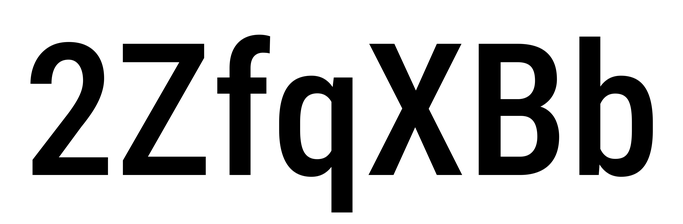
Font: Roboto_Condensed_Medium